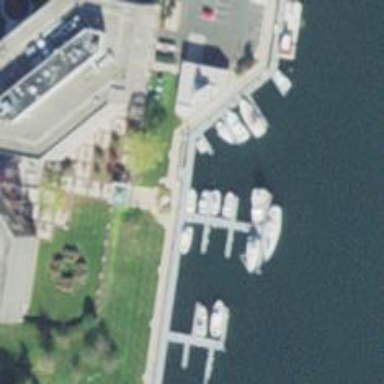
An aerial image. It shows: Marina on leisure land.